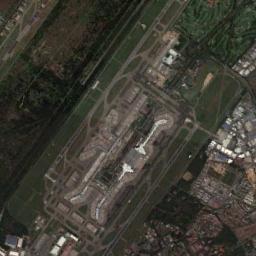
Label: airport